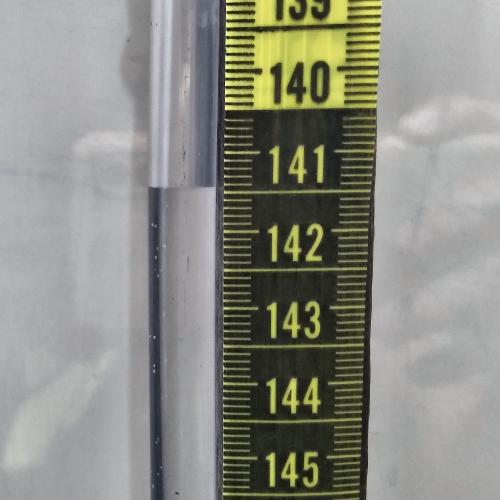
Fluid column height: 141.4 cm